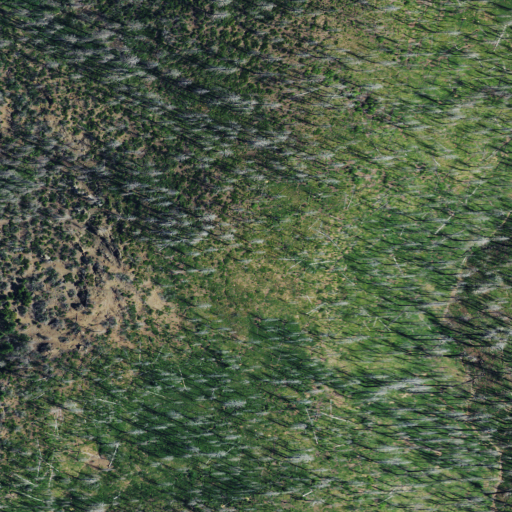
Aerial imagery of mountain in California named Underwood Mountain containing only shrub